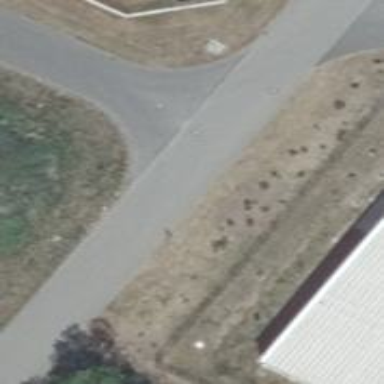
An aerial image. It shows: Residential road with asphalt surface and no sidewalks.